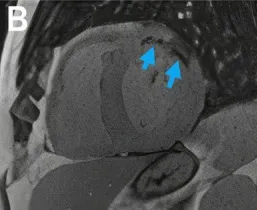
Blue arrows) that improved on the similar sequence repeated 30 minutes later. Arrows) consistent with microvascular obstruction.
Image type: radiology (mri)